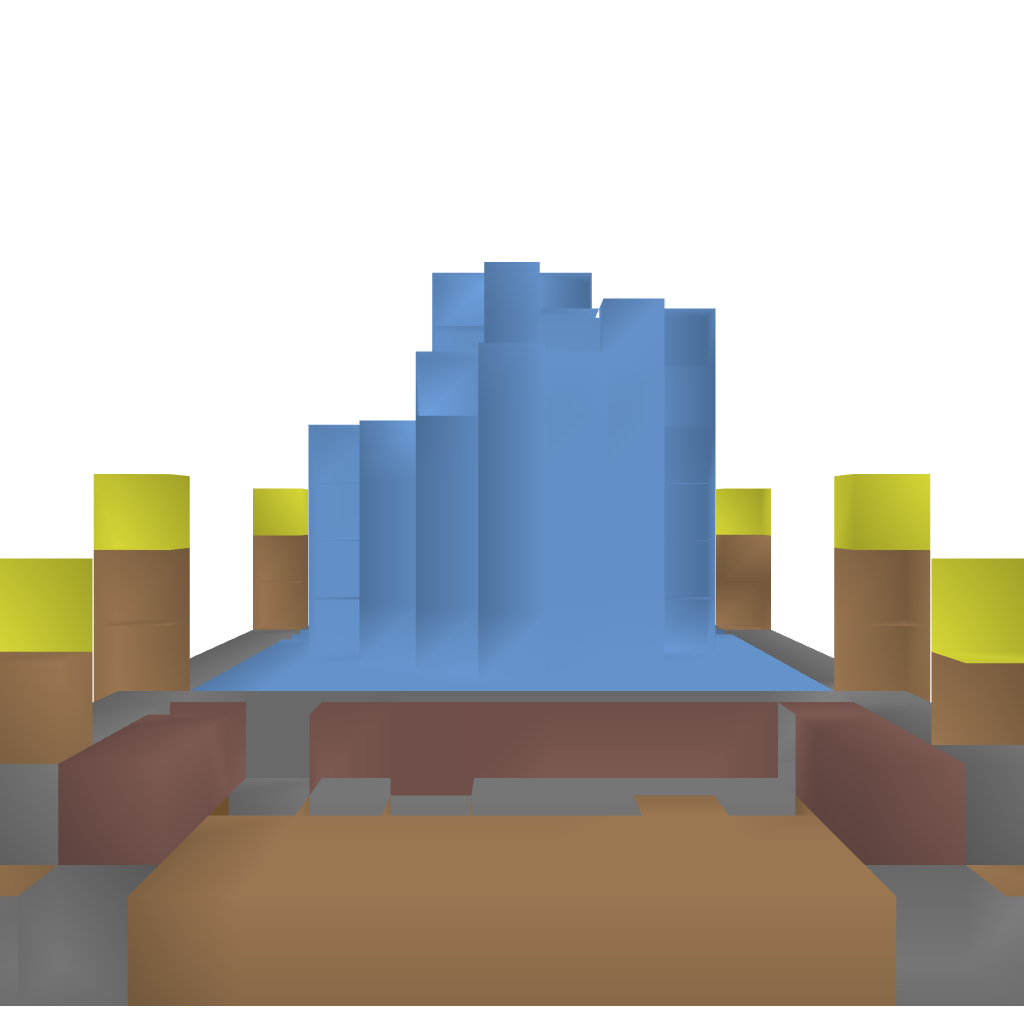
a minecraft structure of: small fountain bad low quality